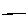
Label: line